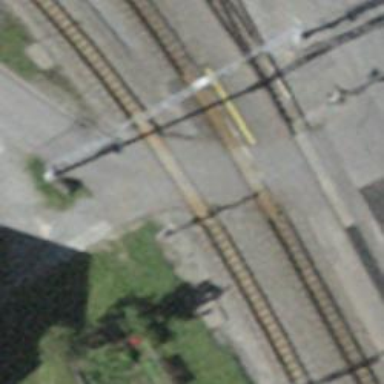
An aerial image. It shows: Level crossing along the railway.